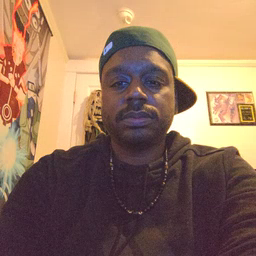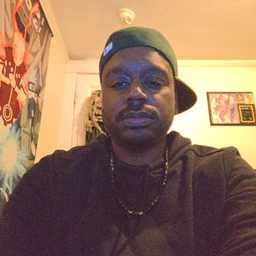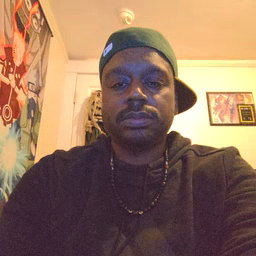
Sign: car